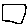
Label: square